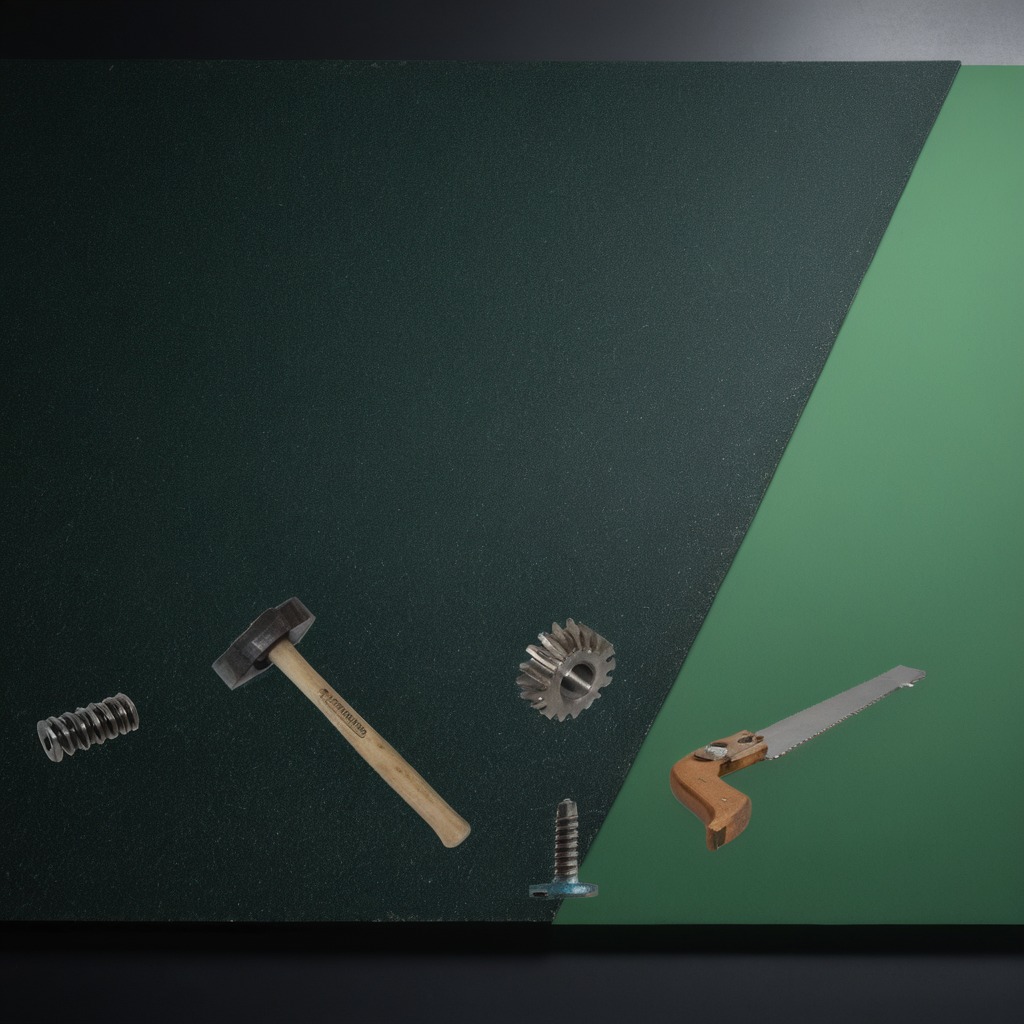
A steel gear with teeth, a hammer, a metal machine screw, a coiled metal spring, and a handheld metal saw are lying on a clean granite tabletop covered with a green rubber mat inside a workshop at night dim ambient light soft shadows worn but beneath the mat